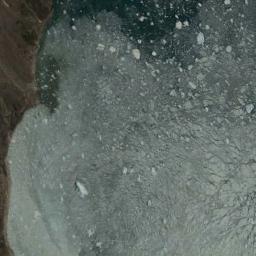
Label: sea_ice